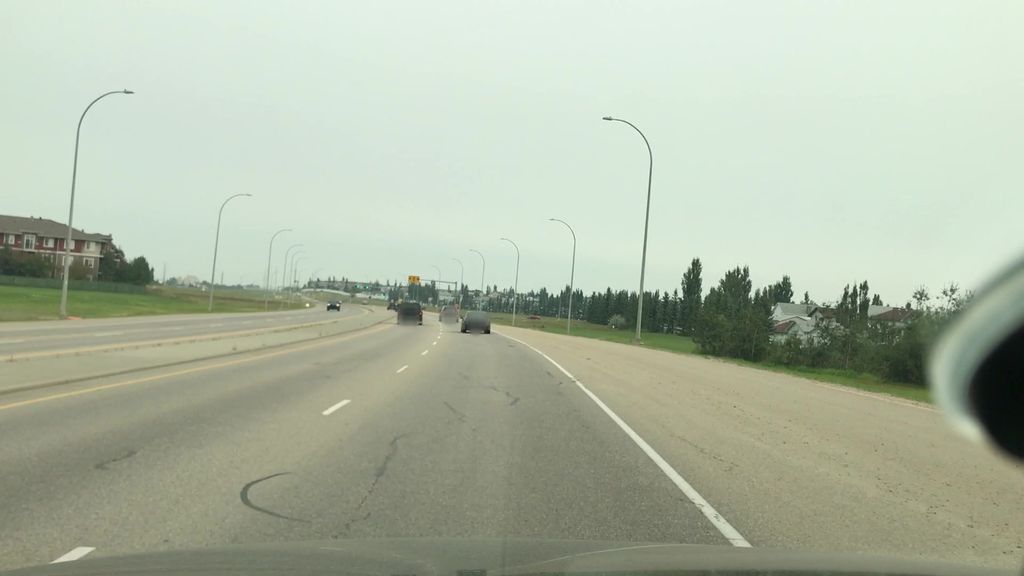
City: edmonton